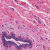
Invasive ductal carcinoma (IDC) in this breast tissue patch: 0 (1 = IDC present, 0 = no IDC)